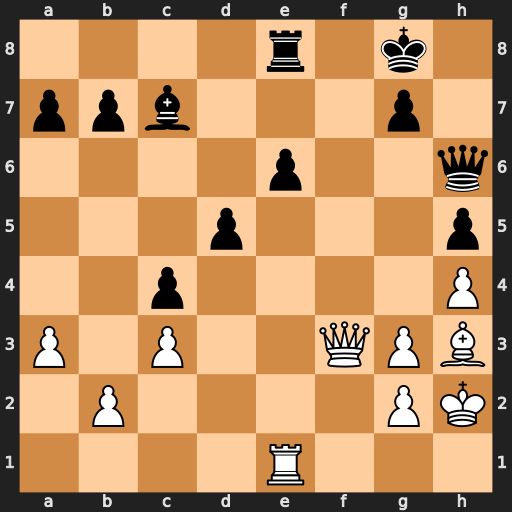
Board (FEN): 4r1k1/ppb3p1/4p2q/3p3p/2p4P/P1P2QPB/1P4PK/4R3
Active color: w
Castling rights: -
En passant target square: -
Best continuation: Bxe6+ Rxe6 Qxd5